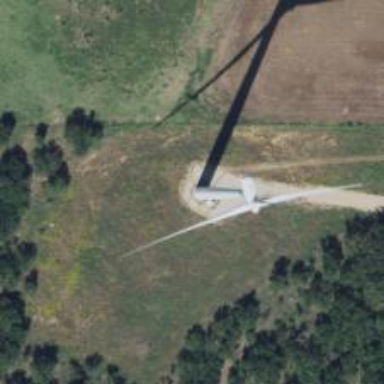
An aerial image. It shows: Wind turbine generator that utilizes wind as its source for generating electricity. It is of the horizontal axis type.